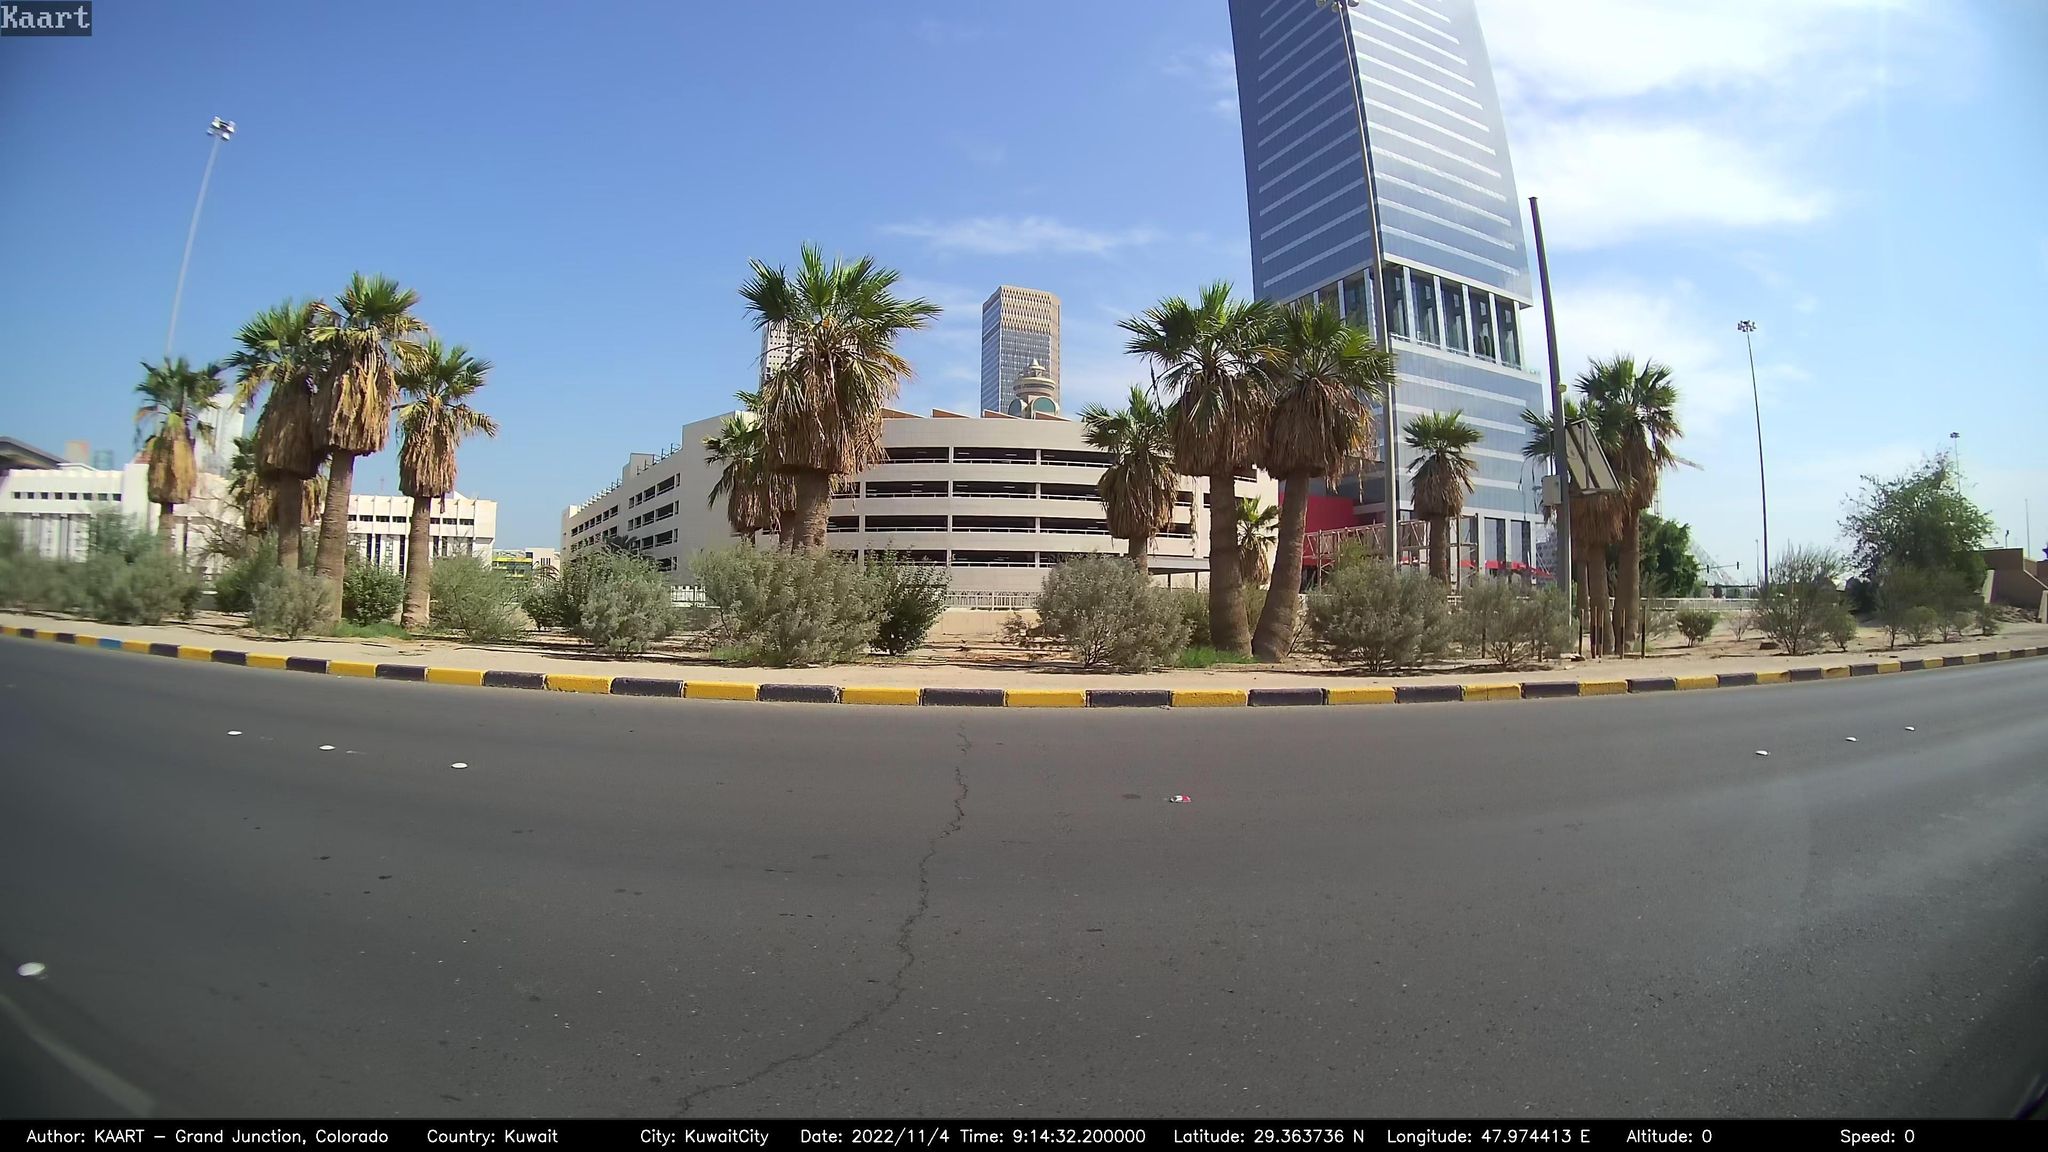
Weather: clear
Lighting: day
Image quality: good
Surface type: driving surface
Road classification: primary
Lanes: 3
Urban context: urban centre
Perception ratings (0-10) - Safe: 3.92, Lively: 4.3, Beautiful: 2.49, Boring: 5.44, Depressing: 6.68, Wealthy: 6.78